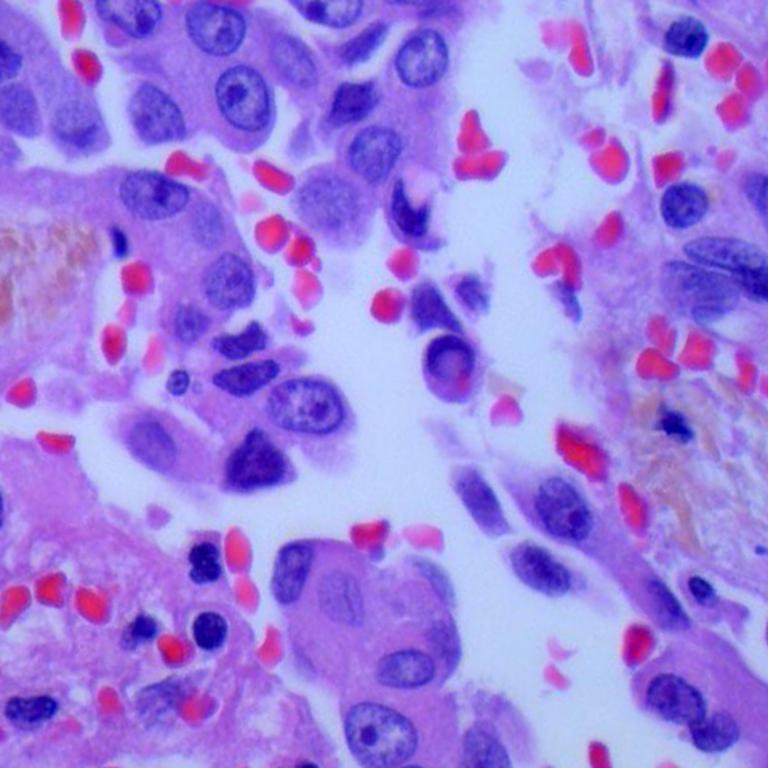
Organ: lung
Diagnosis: adenocarcinomas